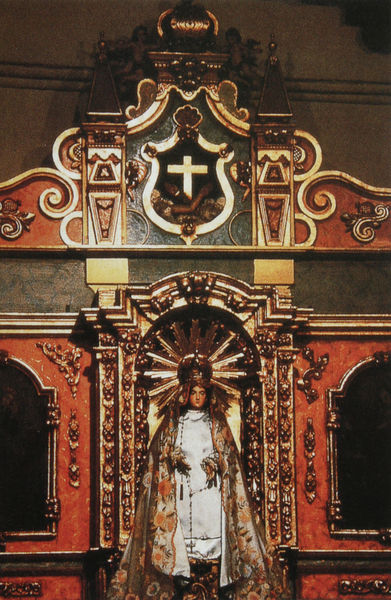
Titel: Rosenkranzmadonna (La Conquistadora)
Standort: Santa Fé (NM)
Institution: Cathedral of St Francis
Schlagwörter: gott, mann, umhang, weiß, gelb, grün, ocker, braun, bunt, holz, kleid, orange, schmuck, schwarz, rot, muster, ornament, architektur, augen, barock, gesicht, kragen, mensch, rahmen, silber, spitze, hände, felder, kirche, figur, gewand, gold, mantel, stickerei, spitzen, krone, turm, statue, spanien, rahmung, bogen, kette, giebel, pilaster, papst, detail, ornamente, verzierung, stuck, foto, fotografie, photographie, penis, nische, schild, glaube, kreuz, religion, türme, dom, strahlen, denkmal, jungfrau, sterne, strahl, kranz, puppe, altar, kathedrale, photo, wappen, sims, schein, schnörkel, talar, heiligenschein, gesims, pfarrer, voluten, christlich, hostie, monstranz, kapelle, heiliger, königin, volute, heilige, heiligtum, niesche, golden, verehrung, heilig, bemalung, maria, madonna, rosenkranz, gloriole, mutter gottes, sakral, ikone, ornat, aufbau, gottesmutter, bekrönung, retabel, mariä, prunkvoll, glorie, strahlenkranz, rundbogennische, pluviale, reliquiar, sakralkunst, altarretabel, seitenaltar, goldig, nieschenfigur, ketter, kircche, kreuzs, kreuzzeichen, mutter gootes, ordament, rosenkranzmadonna, heiligenschaun